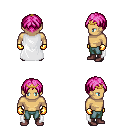
a pixel art fantasy rpg character, male body template, human, tanned skin, white cape, teal pants, pink parted hairstyle, gold tiara, gold gloves, maroon shoes, four views (front, back, left, right), 2x2 character sprite sheet, small pixel art, hard edges, no anti-aliasing